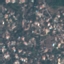
Land use / land cover class: Residential